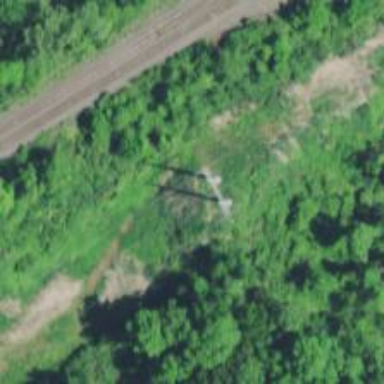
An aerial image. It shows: Power tower.